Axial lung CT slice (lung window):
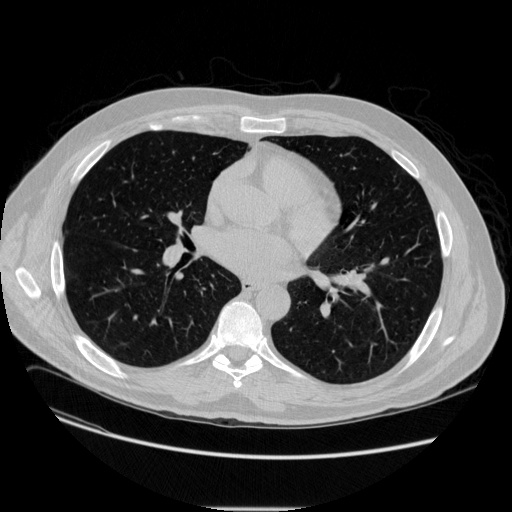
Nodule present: no